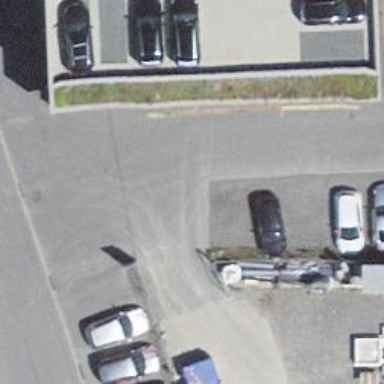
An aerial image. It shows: Swing gate barrier.